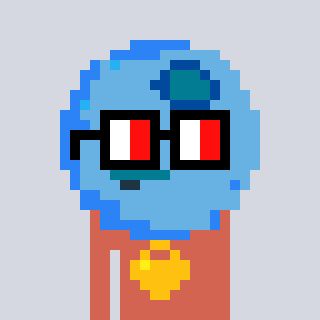
a pixel art character with square glasses with black frames and red eyes, a blueberry-shaped head and a peachy-colored body on a cool background